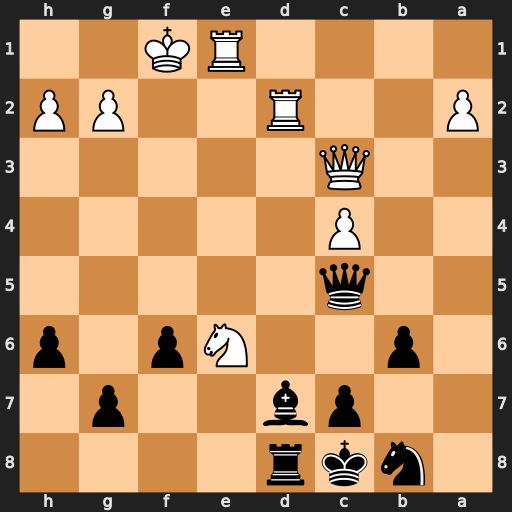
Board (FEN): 1nkr4/2pb2p1/1p2Np1p/2q5/2P5/2Q5/P2R2PP/4RK2
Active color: b
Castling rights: -
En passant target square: -
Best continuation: Bxe6 Rxd8+ Kxd8